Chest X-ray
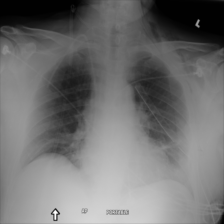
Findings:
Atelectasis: negative
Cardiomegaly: negative
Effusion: negative
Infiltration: negative
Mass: negative
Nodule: negative
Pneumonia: negative
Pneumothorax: negative
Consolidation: negative
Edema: negative
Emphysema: negative
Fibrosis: negative
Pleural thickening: negative
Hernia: negative